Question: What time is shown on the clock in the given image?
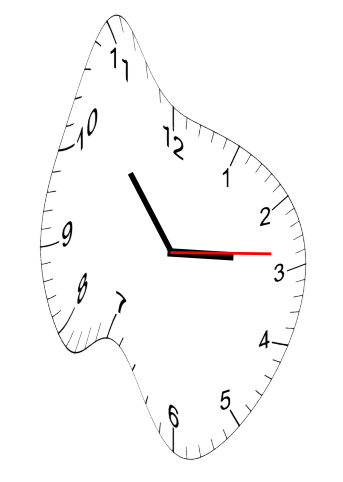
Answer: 02:53:14